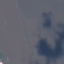
Land use / land cover: SeaLake